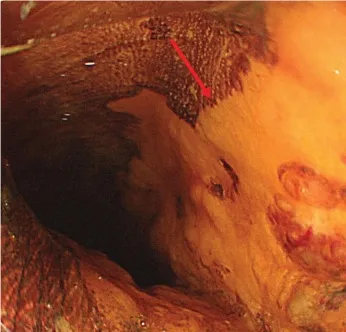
Preoperative endoscopic findings. (A) shows a tumor found 25-31 cm from the incisors under upper gastrointestinal endoscopy.
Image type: endoscopy (gi_endoscopy)